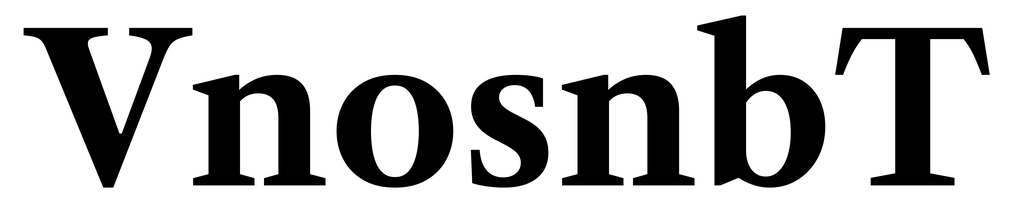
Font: LibreCaslonText_Bold